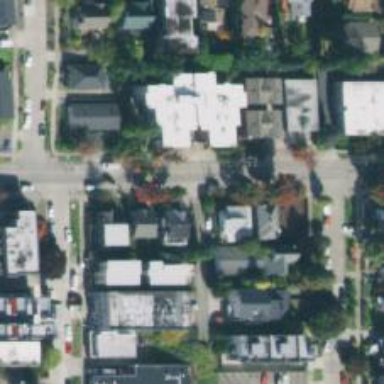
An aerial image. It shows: Alley classified as service road.